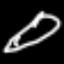
Label: pencil